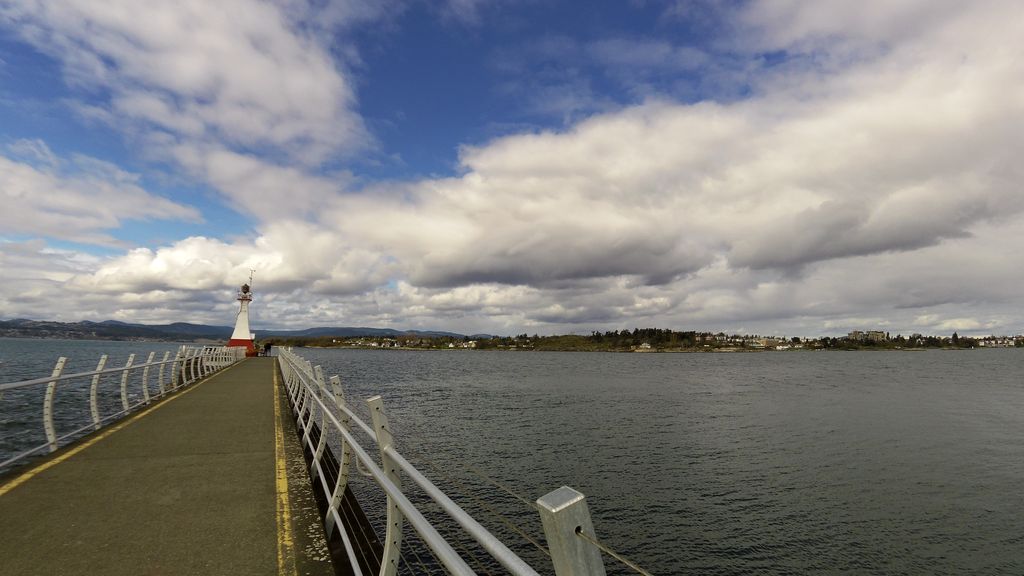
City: victoria